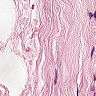
Metastatic tissue present: no